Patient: sex F, age 68
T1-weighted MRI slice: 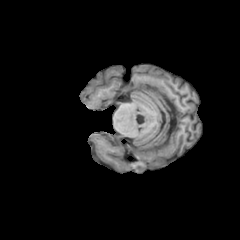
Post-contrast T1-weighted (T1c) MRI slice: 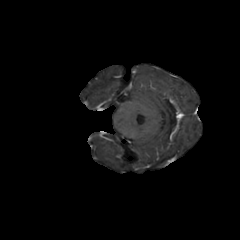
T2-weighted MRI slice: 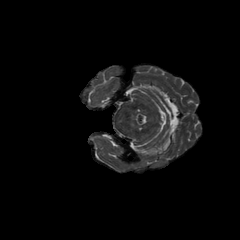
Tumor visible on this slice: no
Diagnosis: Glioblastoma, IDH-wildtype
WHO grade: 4